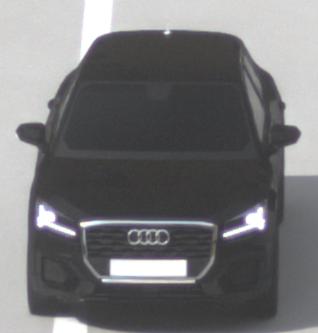
Make: Audi
Model: Q2
Model produced from: 2016
Model produced until: 2020
Doors: 5
Color: black
Road condition: dry road
Daytime: morning or afternoon
Contrast: low contrast